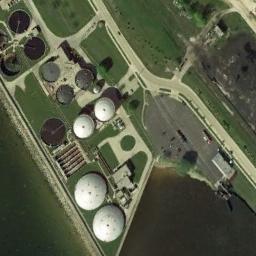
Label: storage_tank